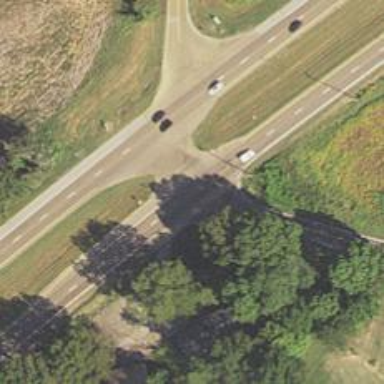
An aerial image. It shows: Asphalt dual carriageway at the trunk highway level.